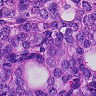
Metastatic tissue present: yes